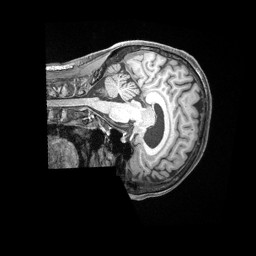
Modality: T1w
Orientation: sagittal
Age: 65
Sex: female
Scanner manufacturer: siemens
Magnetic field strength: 3 T
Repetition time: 2.5 s
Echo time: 0.00222 s